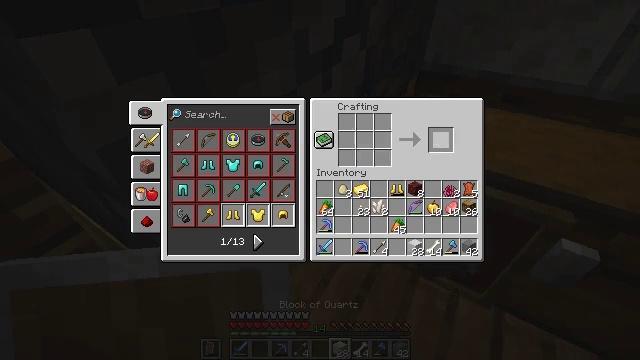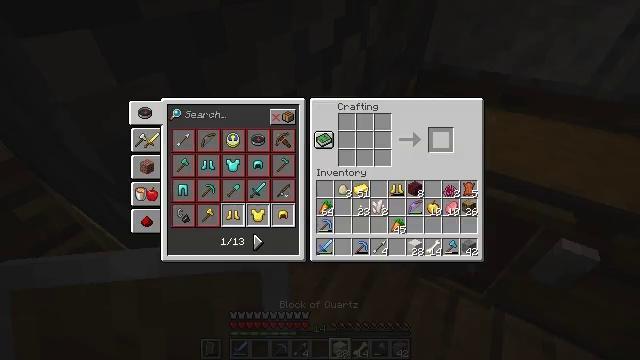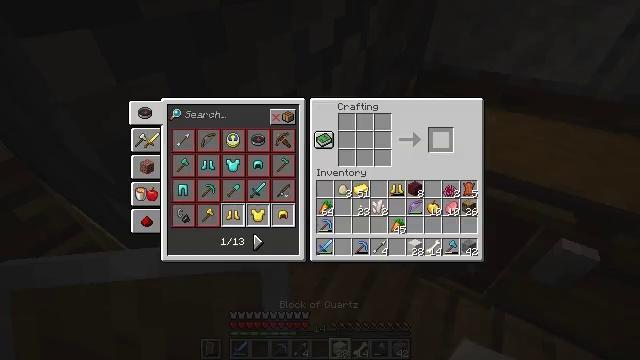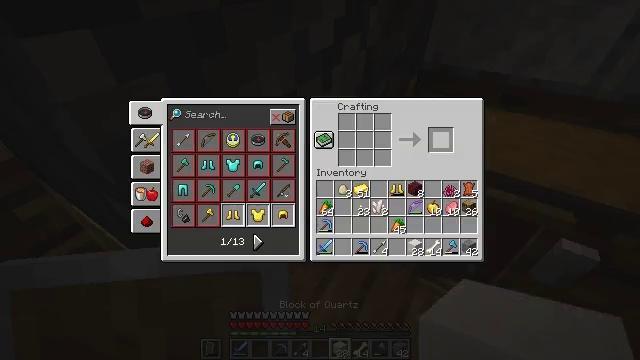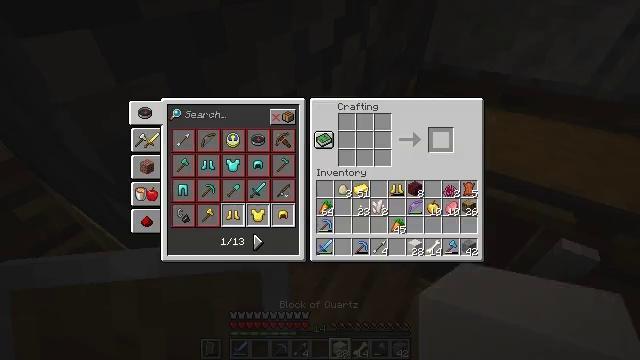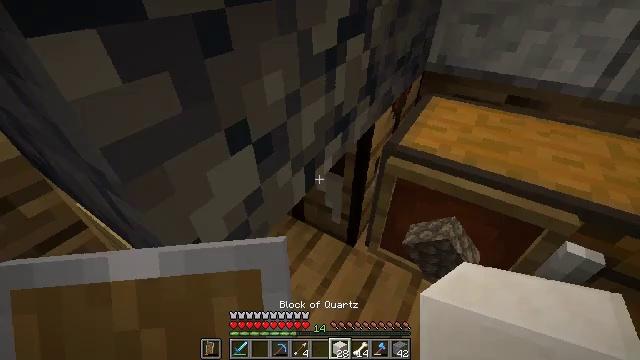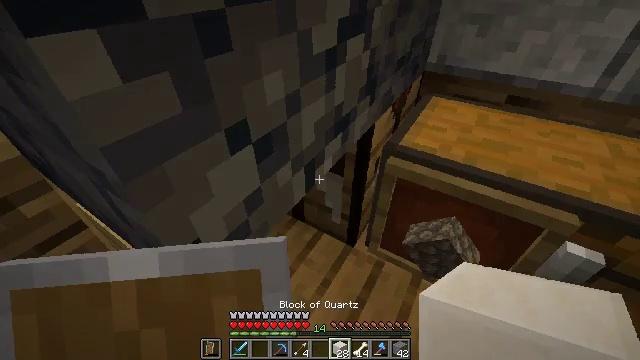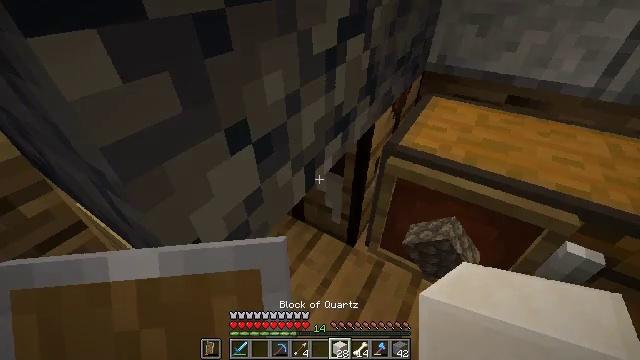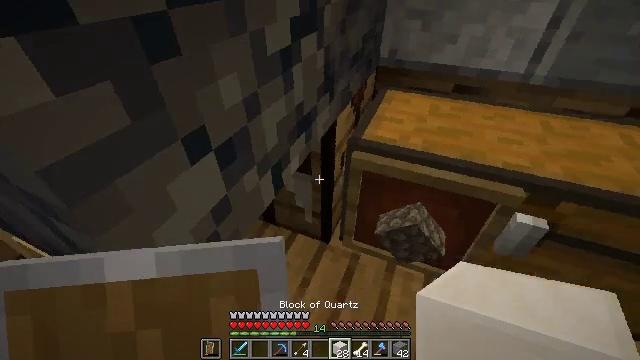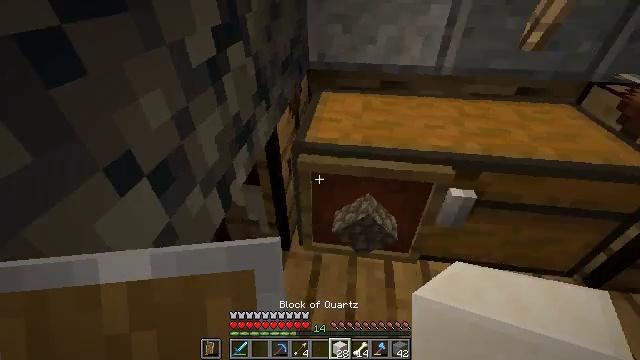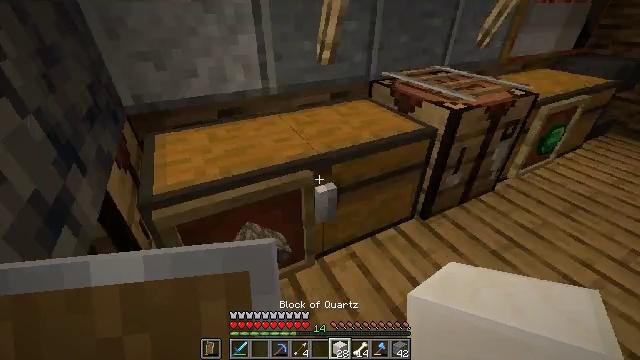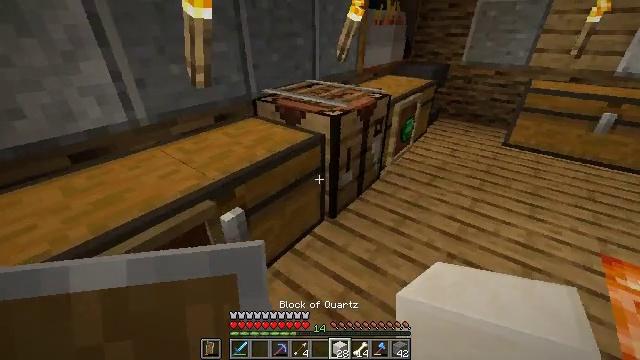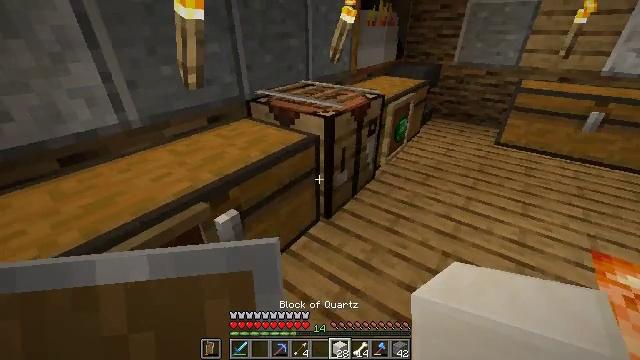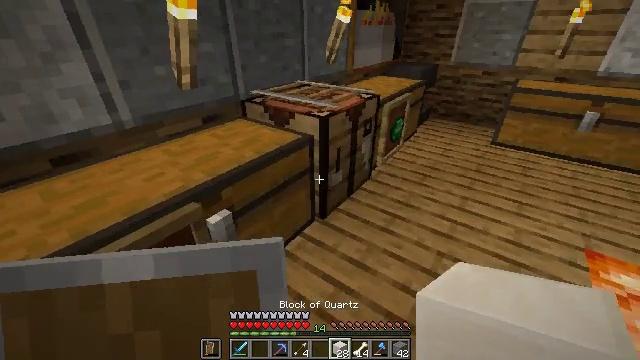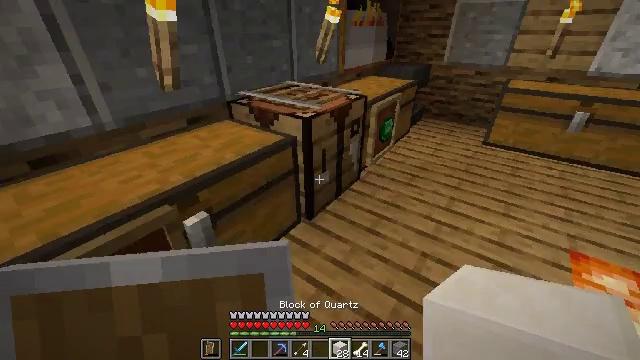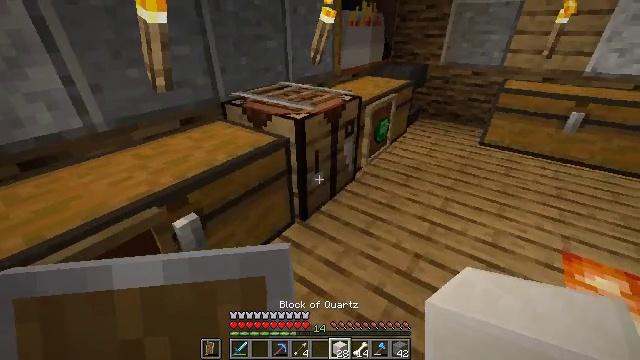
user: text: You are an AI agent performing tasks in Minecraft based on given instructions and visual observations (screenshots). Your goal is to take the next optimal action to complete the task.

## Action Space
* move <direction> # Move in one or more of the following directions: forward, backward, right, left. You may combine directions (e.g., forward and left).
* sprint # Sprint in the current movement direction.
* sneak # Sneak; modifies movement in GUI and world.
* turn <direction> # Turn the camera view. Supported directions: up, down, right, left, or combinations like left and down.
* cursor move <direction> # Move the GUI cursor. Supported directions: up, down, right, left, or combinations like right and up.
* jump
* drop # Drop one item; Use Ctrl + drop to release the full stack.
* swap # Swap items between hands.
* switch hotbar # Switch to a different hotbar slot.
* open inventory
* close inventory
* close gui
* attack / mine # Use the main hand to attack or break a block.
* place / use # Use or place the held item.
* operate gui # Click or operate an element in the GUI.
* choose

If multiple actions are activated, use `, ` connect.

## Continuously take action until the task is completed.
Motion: motion action
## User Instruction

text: Drop crimson roots.
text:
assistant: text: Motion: sneak, open gui
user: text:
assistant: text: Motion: no_op
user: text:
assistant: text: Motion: no_op
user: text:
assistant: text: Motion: no_op
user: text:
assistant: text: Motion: no_op
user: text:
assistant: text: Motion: close gui
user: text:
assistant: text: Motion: no_op
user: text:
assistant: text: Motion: turn right
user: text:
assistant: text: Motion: turn right and up
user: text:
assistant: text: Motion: turn right and up
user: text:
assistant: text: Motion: turn right and up
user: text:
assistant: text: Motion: turn right
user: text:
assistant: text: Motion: move right
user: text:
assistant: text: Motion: move right
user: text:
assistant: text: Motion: move right
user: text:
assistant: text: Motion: move forward and move right, turn left
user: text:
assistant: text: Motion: move forward and move right
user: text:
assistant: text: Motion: move forward and move right
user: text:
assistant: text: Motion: move forward and move right
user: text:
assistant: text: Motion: move forward and move right, turn left
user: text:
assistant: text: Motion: move forward and move right, turn left and up
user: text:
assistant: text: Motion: move forward and move right
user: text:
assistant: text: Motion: move forward and move right, turn left
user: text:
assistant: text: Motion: move forward and move right, turn left and up
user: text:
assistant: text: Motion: move forward and move right
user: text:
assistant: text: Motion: move forward, turn left
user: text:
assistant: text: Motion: move forward
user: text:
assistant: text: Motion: use / place
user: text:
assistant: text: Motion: use / place
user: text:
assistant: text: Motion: use / place